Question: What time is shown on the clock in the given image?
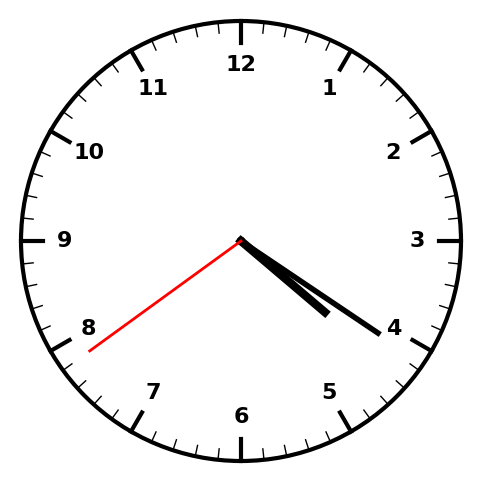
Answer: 04:20:39